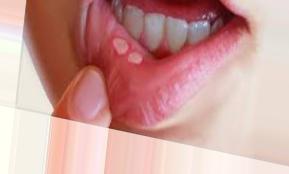
Condition: Mouth Ulcer